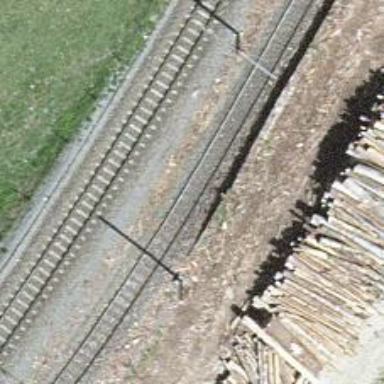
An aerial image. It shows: Narrow-gauge railway siding with 1 track. The track is electrified with contact line.